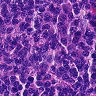
Metastatic tissue present: no